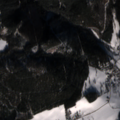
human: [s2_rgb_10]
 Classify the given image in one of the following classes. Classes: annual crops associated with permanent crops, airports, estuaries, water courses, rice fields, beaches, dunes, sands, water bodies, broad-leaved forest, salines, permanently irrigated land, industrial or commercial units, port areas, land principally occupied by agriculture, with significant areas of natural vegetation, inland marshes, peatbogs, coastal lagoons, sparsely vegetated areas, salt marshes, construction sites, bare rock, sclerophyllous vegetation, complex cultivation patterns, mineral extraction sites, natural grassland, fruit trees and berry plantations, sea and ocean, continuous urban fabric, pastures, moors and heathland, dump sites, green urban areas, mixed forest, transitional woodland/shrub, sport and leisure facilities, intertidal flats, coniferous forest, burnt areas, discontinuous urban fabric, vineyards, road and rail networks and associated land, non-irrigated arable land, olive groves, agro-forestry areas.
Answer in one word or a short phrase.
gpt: discontinuous urban fabric, land principally occupied by agriculture, with significant areas of natural vegetation, coniferous forest, mixed forest